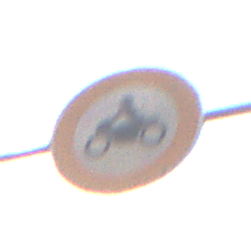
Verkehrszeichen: VerbotKraftraeder
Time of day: Midday
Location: Outdoor (Nature)
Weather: PartlyCloudy
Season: NotSpecified
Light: Natural